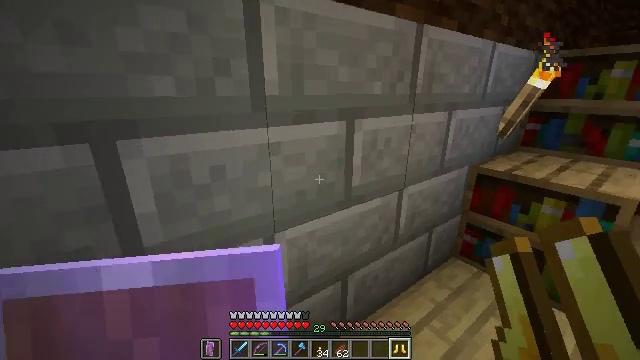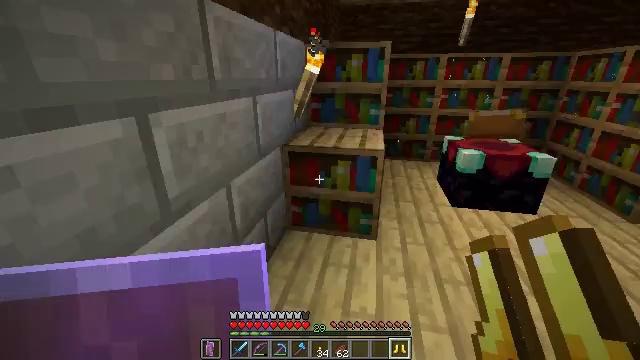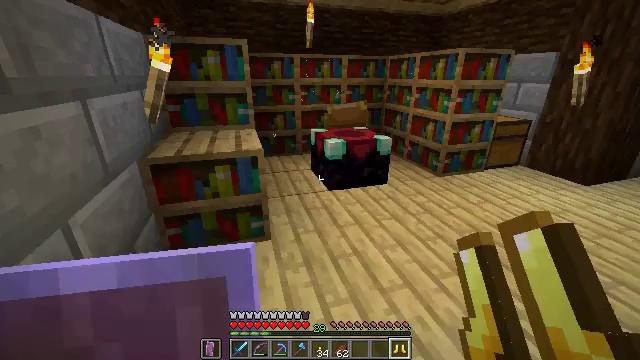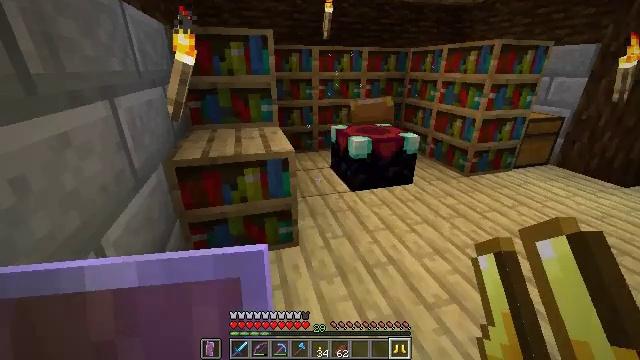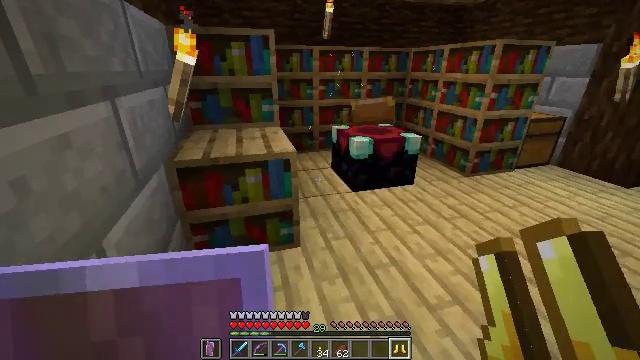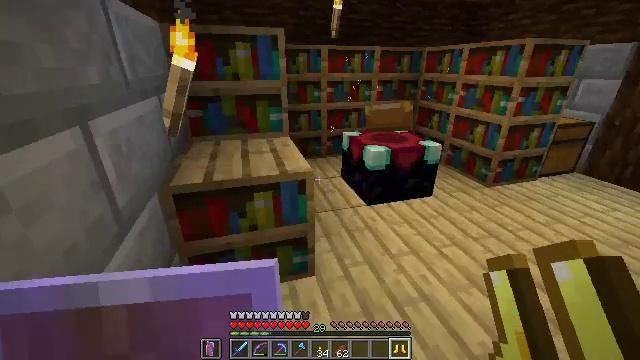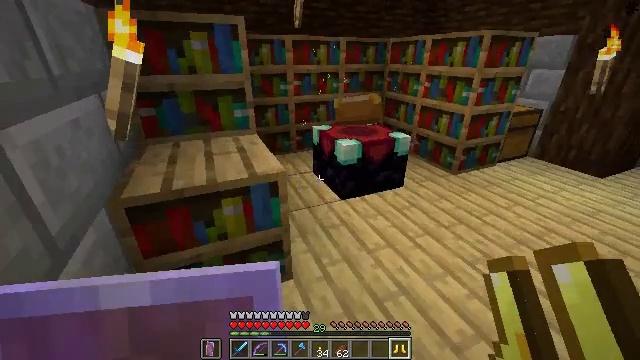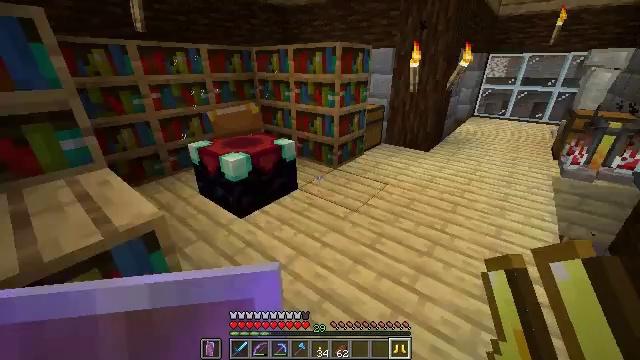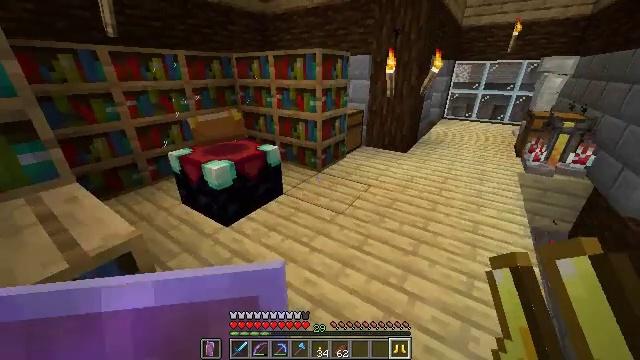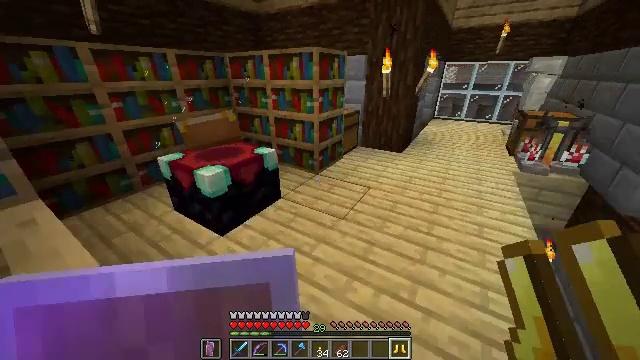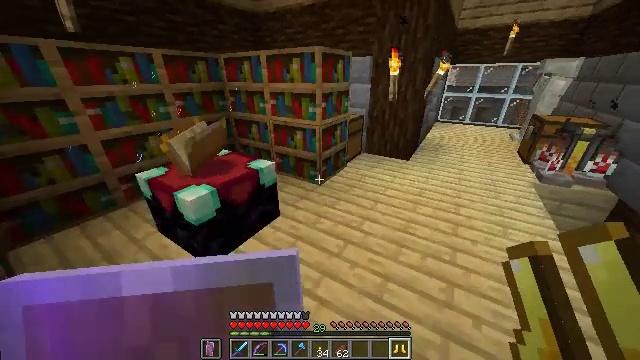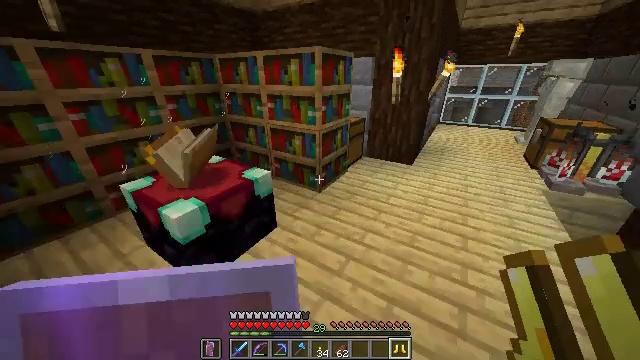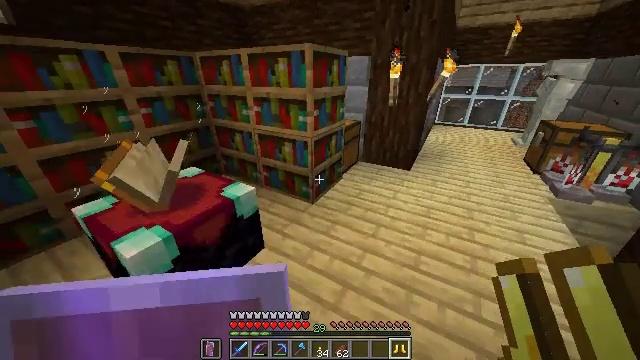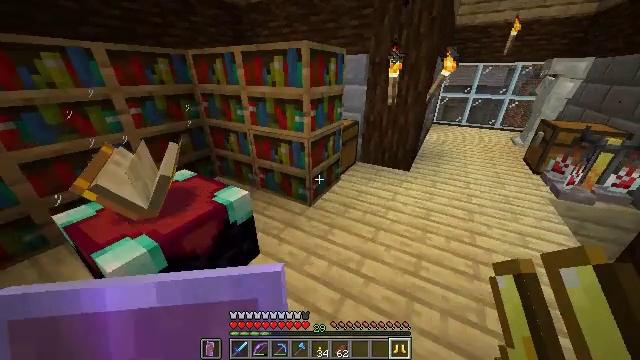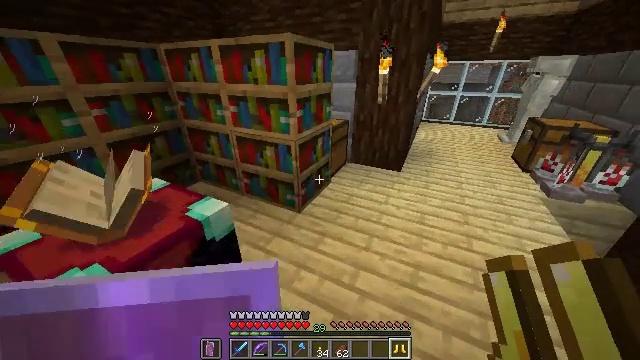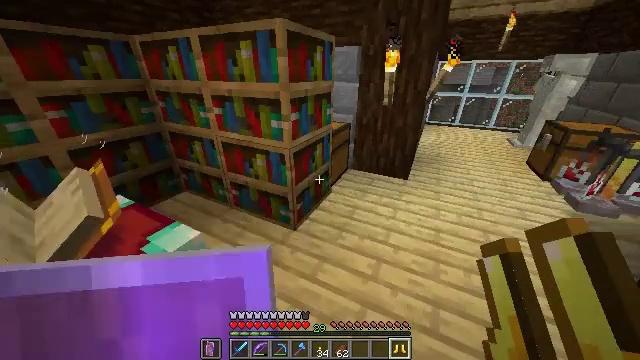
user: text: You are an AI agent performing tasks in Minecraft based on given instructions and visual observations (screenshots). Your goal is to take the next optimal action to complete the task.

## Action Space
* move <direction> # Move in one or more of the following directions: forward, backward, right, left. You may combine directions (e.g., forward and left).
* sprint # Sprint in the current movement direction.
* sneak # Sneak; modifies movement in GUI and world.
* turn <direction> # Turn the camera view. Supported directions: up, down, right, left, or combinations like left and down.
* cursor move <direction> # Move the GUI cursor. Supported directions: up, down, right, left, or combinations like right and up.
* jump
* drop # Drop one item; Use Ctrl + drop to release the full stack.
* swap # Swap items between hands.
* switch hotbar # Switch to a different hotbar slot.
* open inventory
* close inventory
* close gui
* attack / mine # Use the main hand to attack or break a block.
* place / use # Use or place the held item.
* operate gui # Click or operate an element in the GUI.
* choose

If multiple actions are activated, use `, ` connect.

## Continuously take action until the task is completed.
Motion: motion action
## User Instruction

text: Craft blaze powder.
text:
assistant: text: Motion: move forward and move left, turn right and down
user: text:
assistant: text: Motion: move forward and move left, turn right
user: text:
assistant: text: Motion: move forward and move left, turn down
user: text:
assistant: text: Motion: move forward
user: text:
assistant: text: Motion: move forward
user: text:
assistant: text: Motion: move forward, sprint, turn right and down
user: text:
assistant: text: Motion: move forward, sprint, turn right
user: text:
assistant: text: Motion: move forward, turn right
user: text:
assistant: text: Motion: move forward, turn right
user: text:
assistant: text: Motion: move forward
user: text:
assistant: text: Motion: move forward
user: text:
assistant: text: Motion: move forward, turn right
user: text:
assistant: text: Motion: move forward
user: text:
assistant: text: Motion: move forward, turn right
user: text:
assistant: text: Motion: move forward
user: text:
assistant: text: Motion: no_op
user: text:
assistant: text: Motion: no_op
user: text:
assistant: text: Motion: no_op
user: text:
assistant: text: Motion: no_op
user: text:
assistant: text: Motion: no_op
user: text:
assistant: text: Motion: no_op
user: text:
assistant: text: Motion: no_op
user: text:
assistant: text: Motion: no_op
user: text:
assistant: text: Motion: no_op
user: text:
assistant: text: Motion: no_op
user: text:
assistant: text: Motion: no_op
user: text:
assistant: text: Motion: no_op
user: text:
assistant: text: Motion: no_op
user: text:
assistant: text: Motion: no_op
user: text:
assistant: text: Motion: no_op